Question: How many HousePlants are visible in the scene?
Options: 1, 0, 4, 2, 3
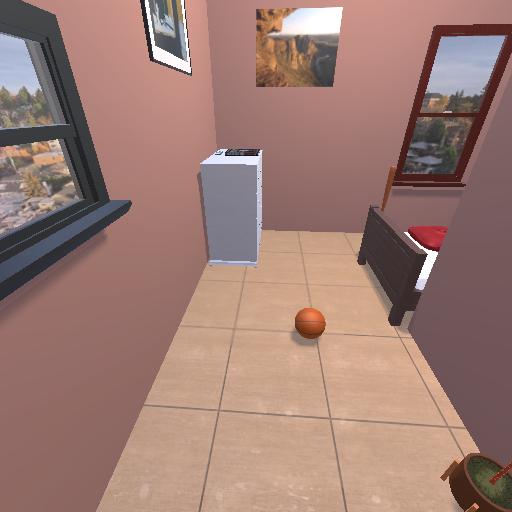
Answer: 1